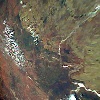
Label: land